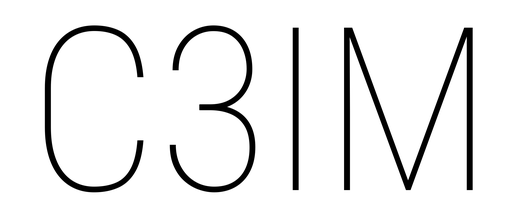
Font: Roboto_Condensed_Thin